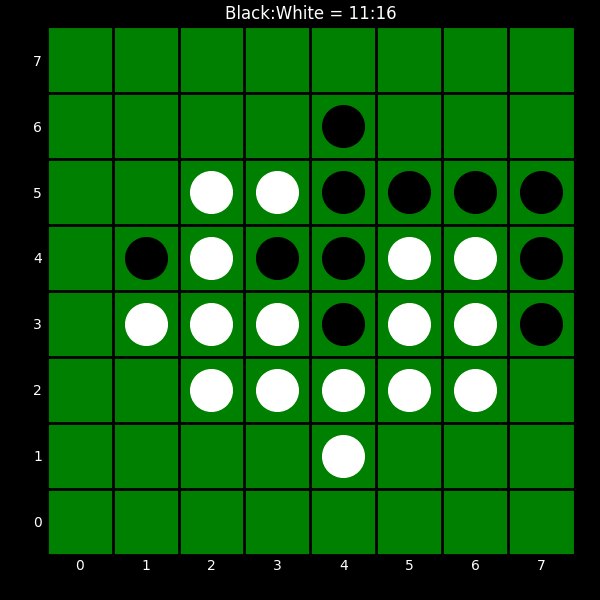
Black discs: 11
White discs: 16